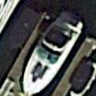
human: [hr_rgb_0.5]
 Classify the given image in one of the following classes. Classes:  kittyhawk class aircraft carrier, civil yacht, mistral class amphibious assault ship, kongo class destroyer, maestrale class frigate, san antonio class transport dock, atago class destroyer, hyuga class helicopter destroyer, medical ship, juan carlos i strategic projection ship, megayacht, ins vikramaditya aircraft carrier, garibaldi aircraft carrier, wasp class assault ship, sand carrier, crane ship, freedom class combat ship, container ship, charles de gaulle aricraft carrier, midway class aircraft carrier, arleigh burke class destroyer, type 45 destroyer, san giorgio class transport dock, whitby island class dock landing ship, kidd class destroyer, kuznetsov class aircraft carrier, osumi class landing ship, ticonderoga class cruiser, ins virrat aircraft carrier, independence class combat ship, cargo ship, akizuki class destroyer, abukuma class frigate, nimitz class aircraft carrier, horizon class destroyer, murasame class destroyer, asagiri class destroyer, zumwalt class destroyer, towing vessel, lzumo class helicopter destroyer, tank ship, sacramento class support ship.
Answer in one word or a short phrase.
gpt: Civil yacht